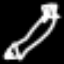
Label: pencil